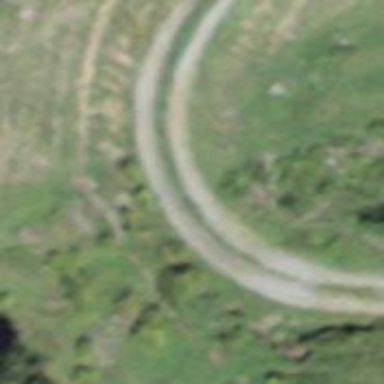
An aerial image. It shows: Track with grade 4 tracktype.